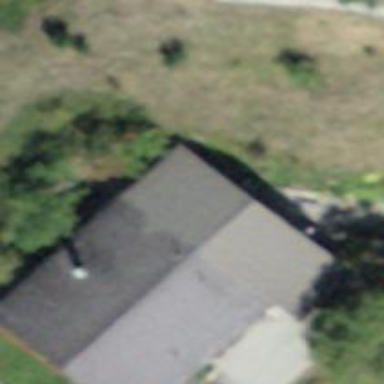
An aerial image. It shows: Detached building.